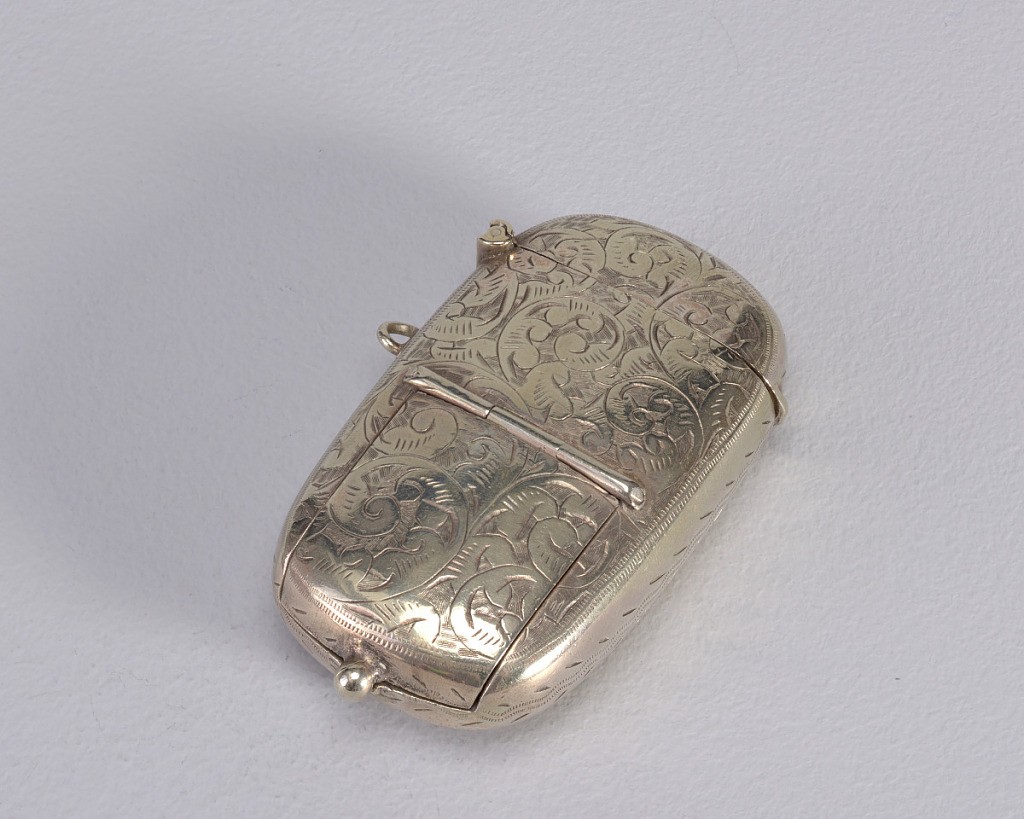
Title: with Coin and Stamp Compartment
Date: ca. 1890
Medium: Plated metal
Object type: Matchsafe
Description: Oblong, curved sides and corners, featuring overall incised, decorative scroll pattern, front reveals coin compartment hidden beneath cover located at lower half, hinged at center, with thumb catch at bottom, stamps may be stored on underside of compartment cover; revealed when matchsafe lid is opened at top are 2 long metal cylinders vertically recessed inside (possibly for pencil and toothpick), reverse of box has same overall decorative pattern with open, circular reserve at center, link on side. Lid hinged on side. Striker recessed in top of lid.